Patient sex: M
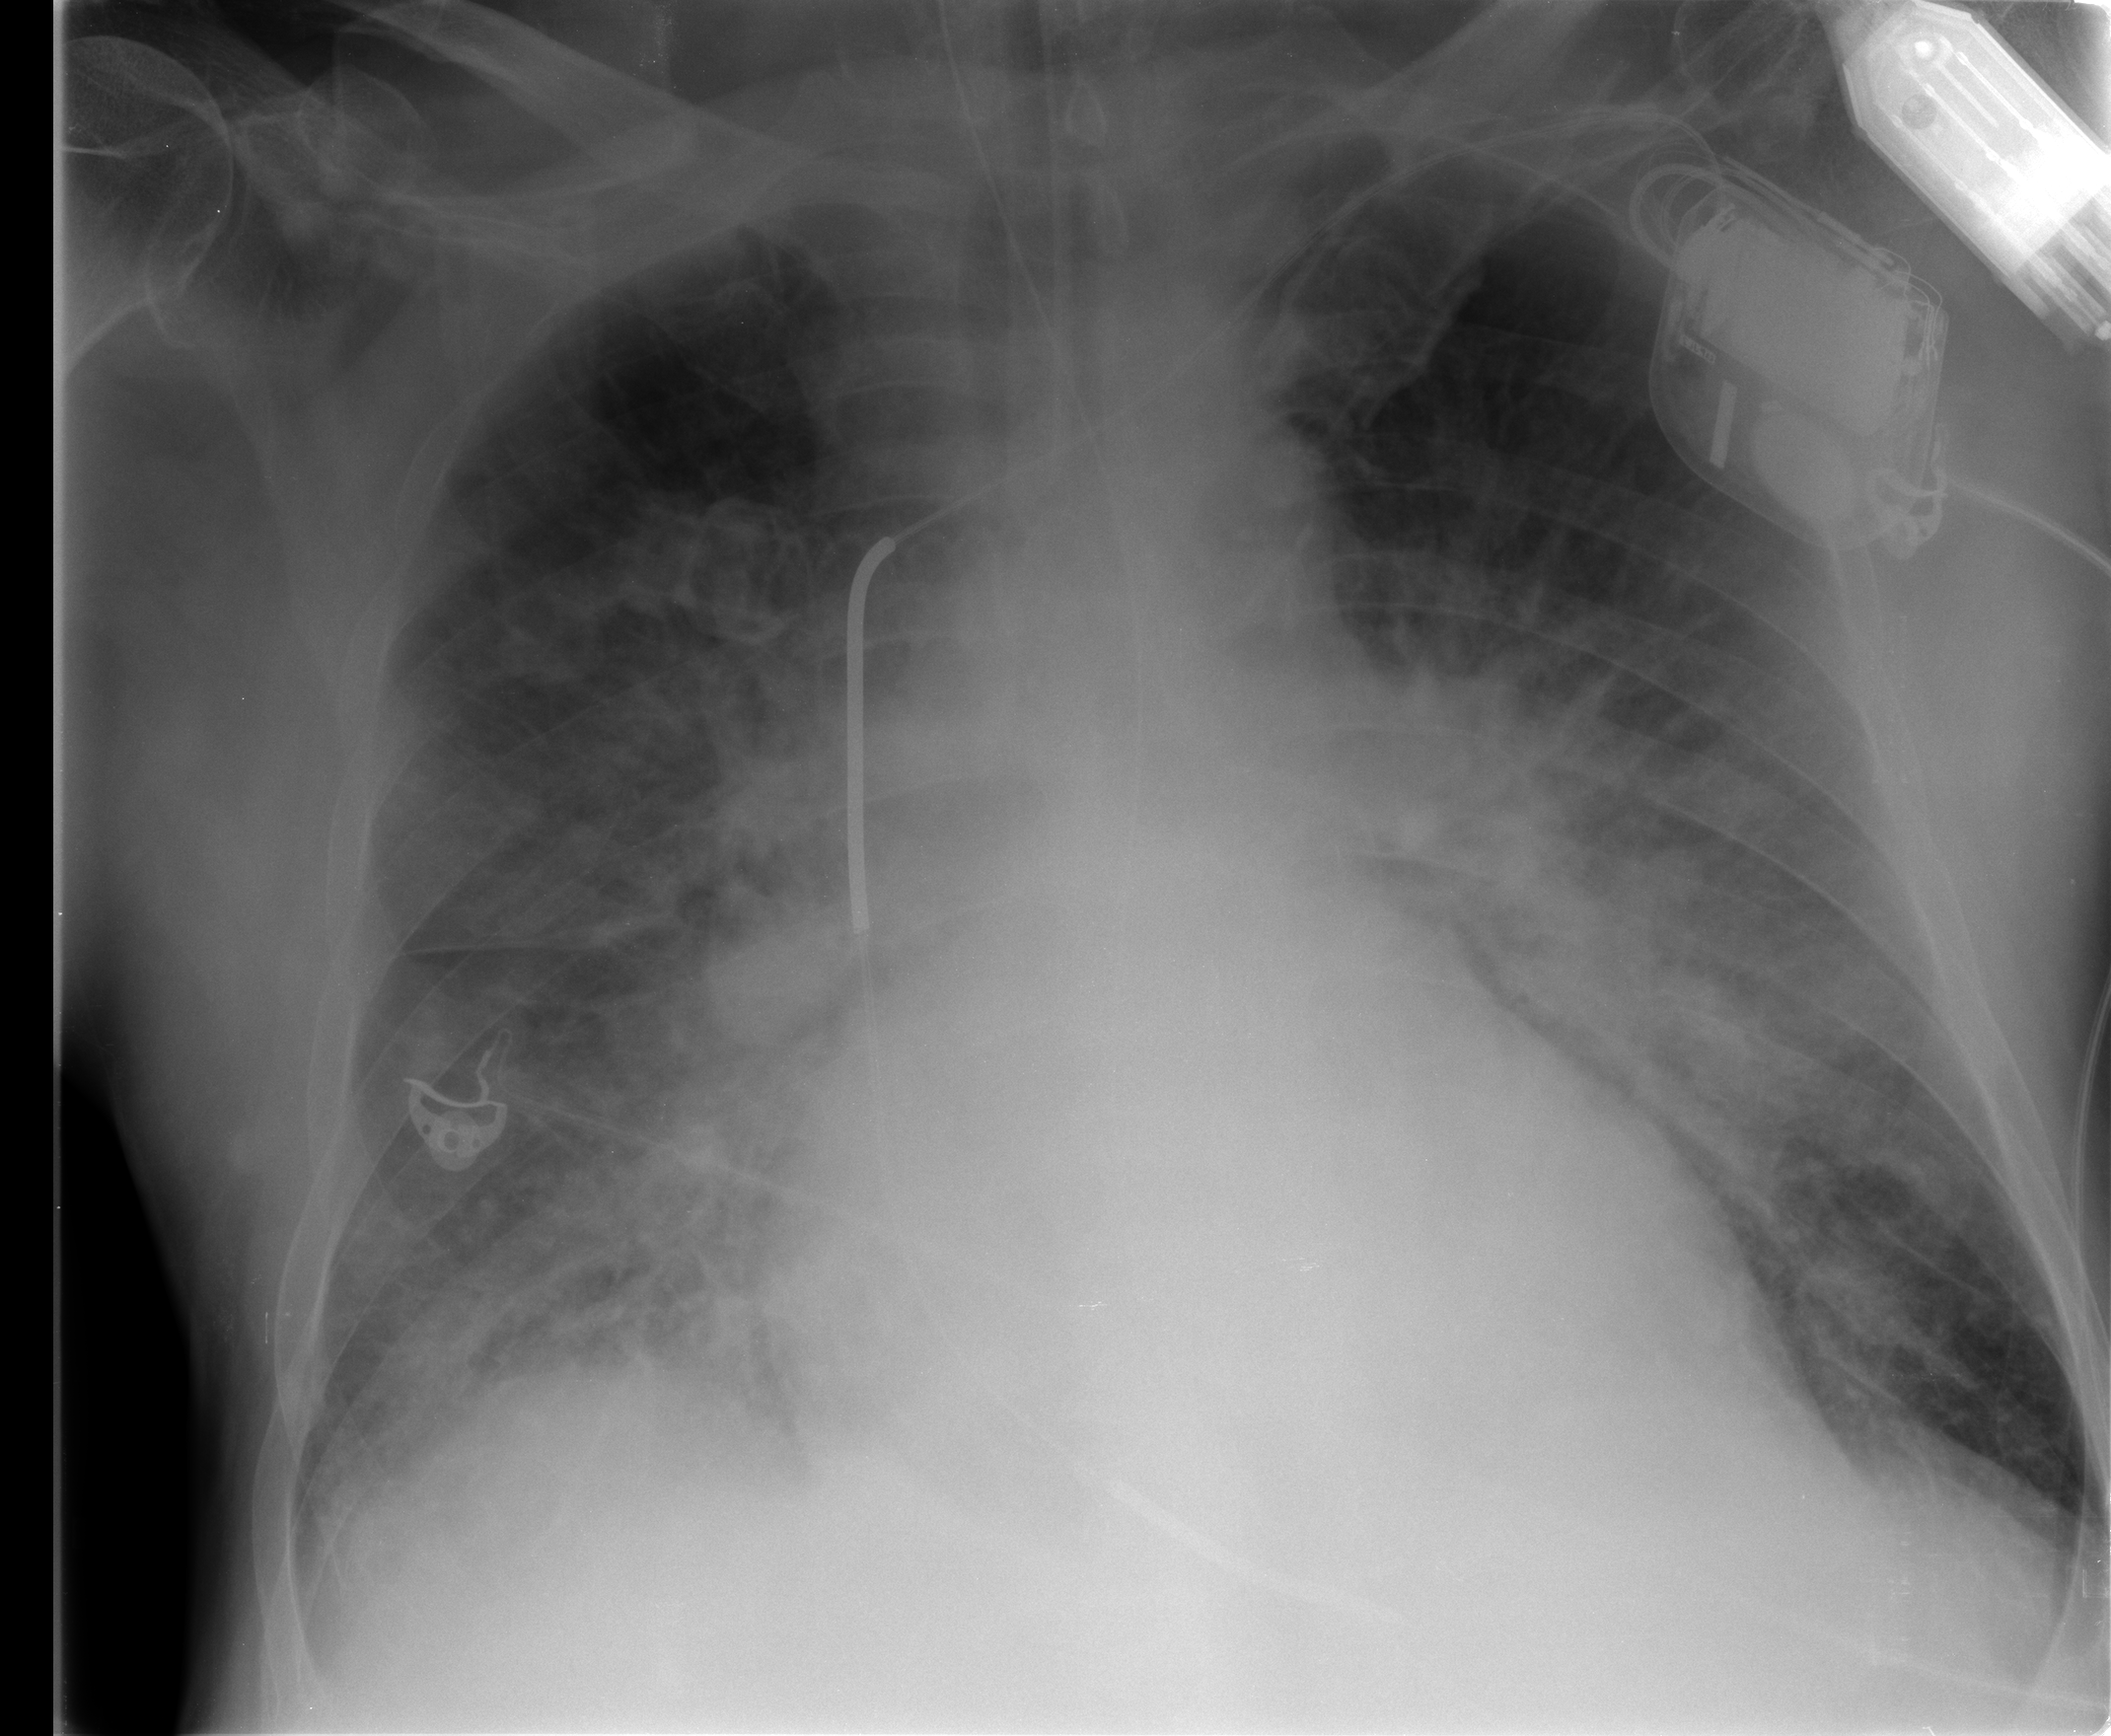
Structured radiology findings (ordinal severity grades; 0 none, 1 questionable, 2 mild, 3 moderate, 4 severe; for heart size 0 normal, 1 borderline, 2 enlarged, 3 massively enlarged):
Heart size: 2
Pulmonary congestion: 3
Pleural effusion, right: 0
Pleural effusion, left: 0
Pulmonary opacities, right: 0
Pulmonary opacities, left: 0
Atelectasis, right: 0
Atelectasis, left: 0